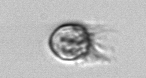
Label: Ciliophora